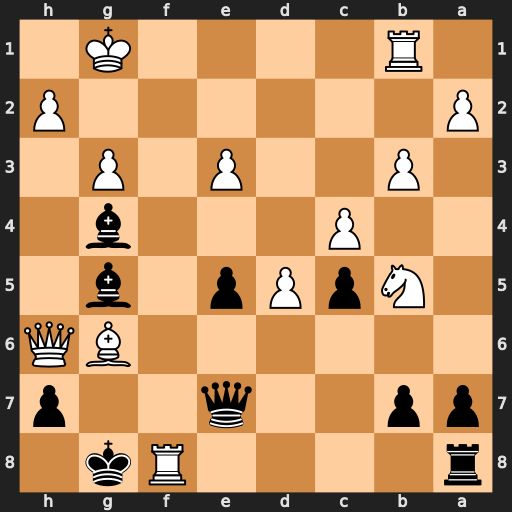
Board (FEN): r4Rk1/pp2q2p/6BQ/1NpPp1b1/2P3b1/1P2P1P1/P6P/1R4K1
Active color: b
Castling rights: -
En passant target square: -
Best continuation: Rxf8 Qxh7+ Qxh7 Bxh7+ Kxh7